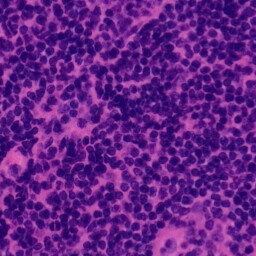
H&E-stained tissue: Tonsil